Field crop: maize
Growth stage: 2
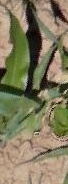
Species: maize